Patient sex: M
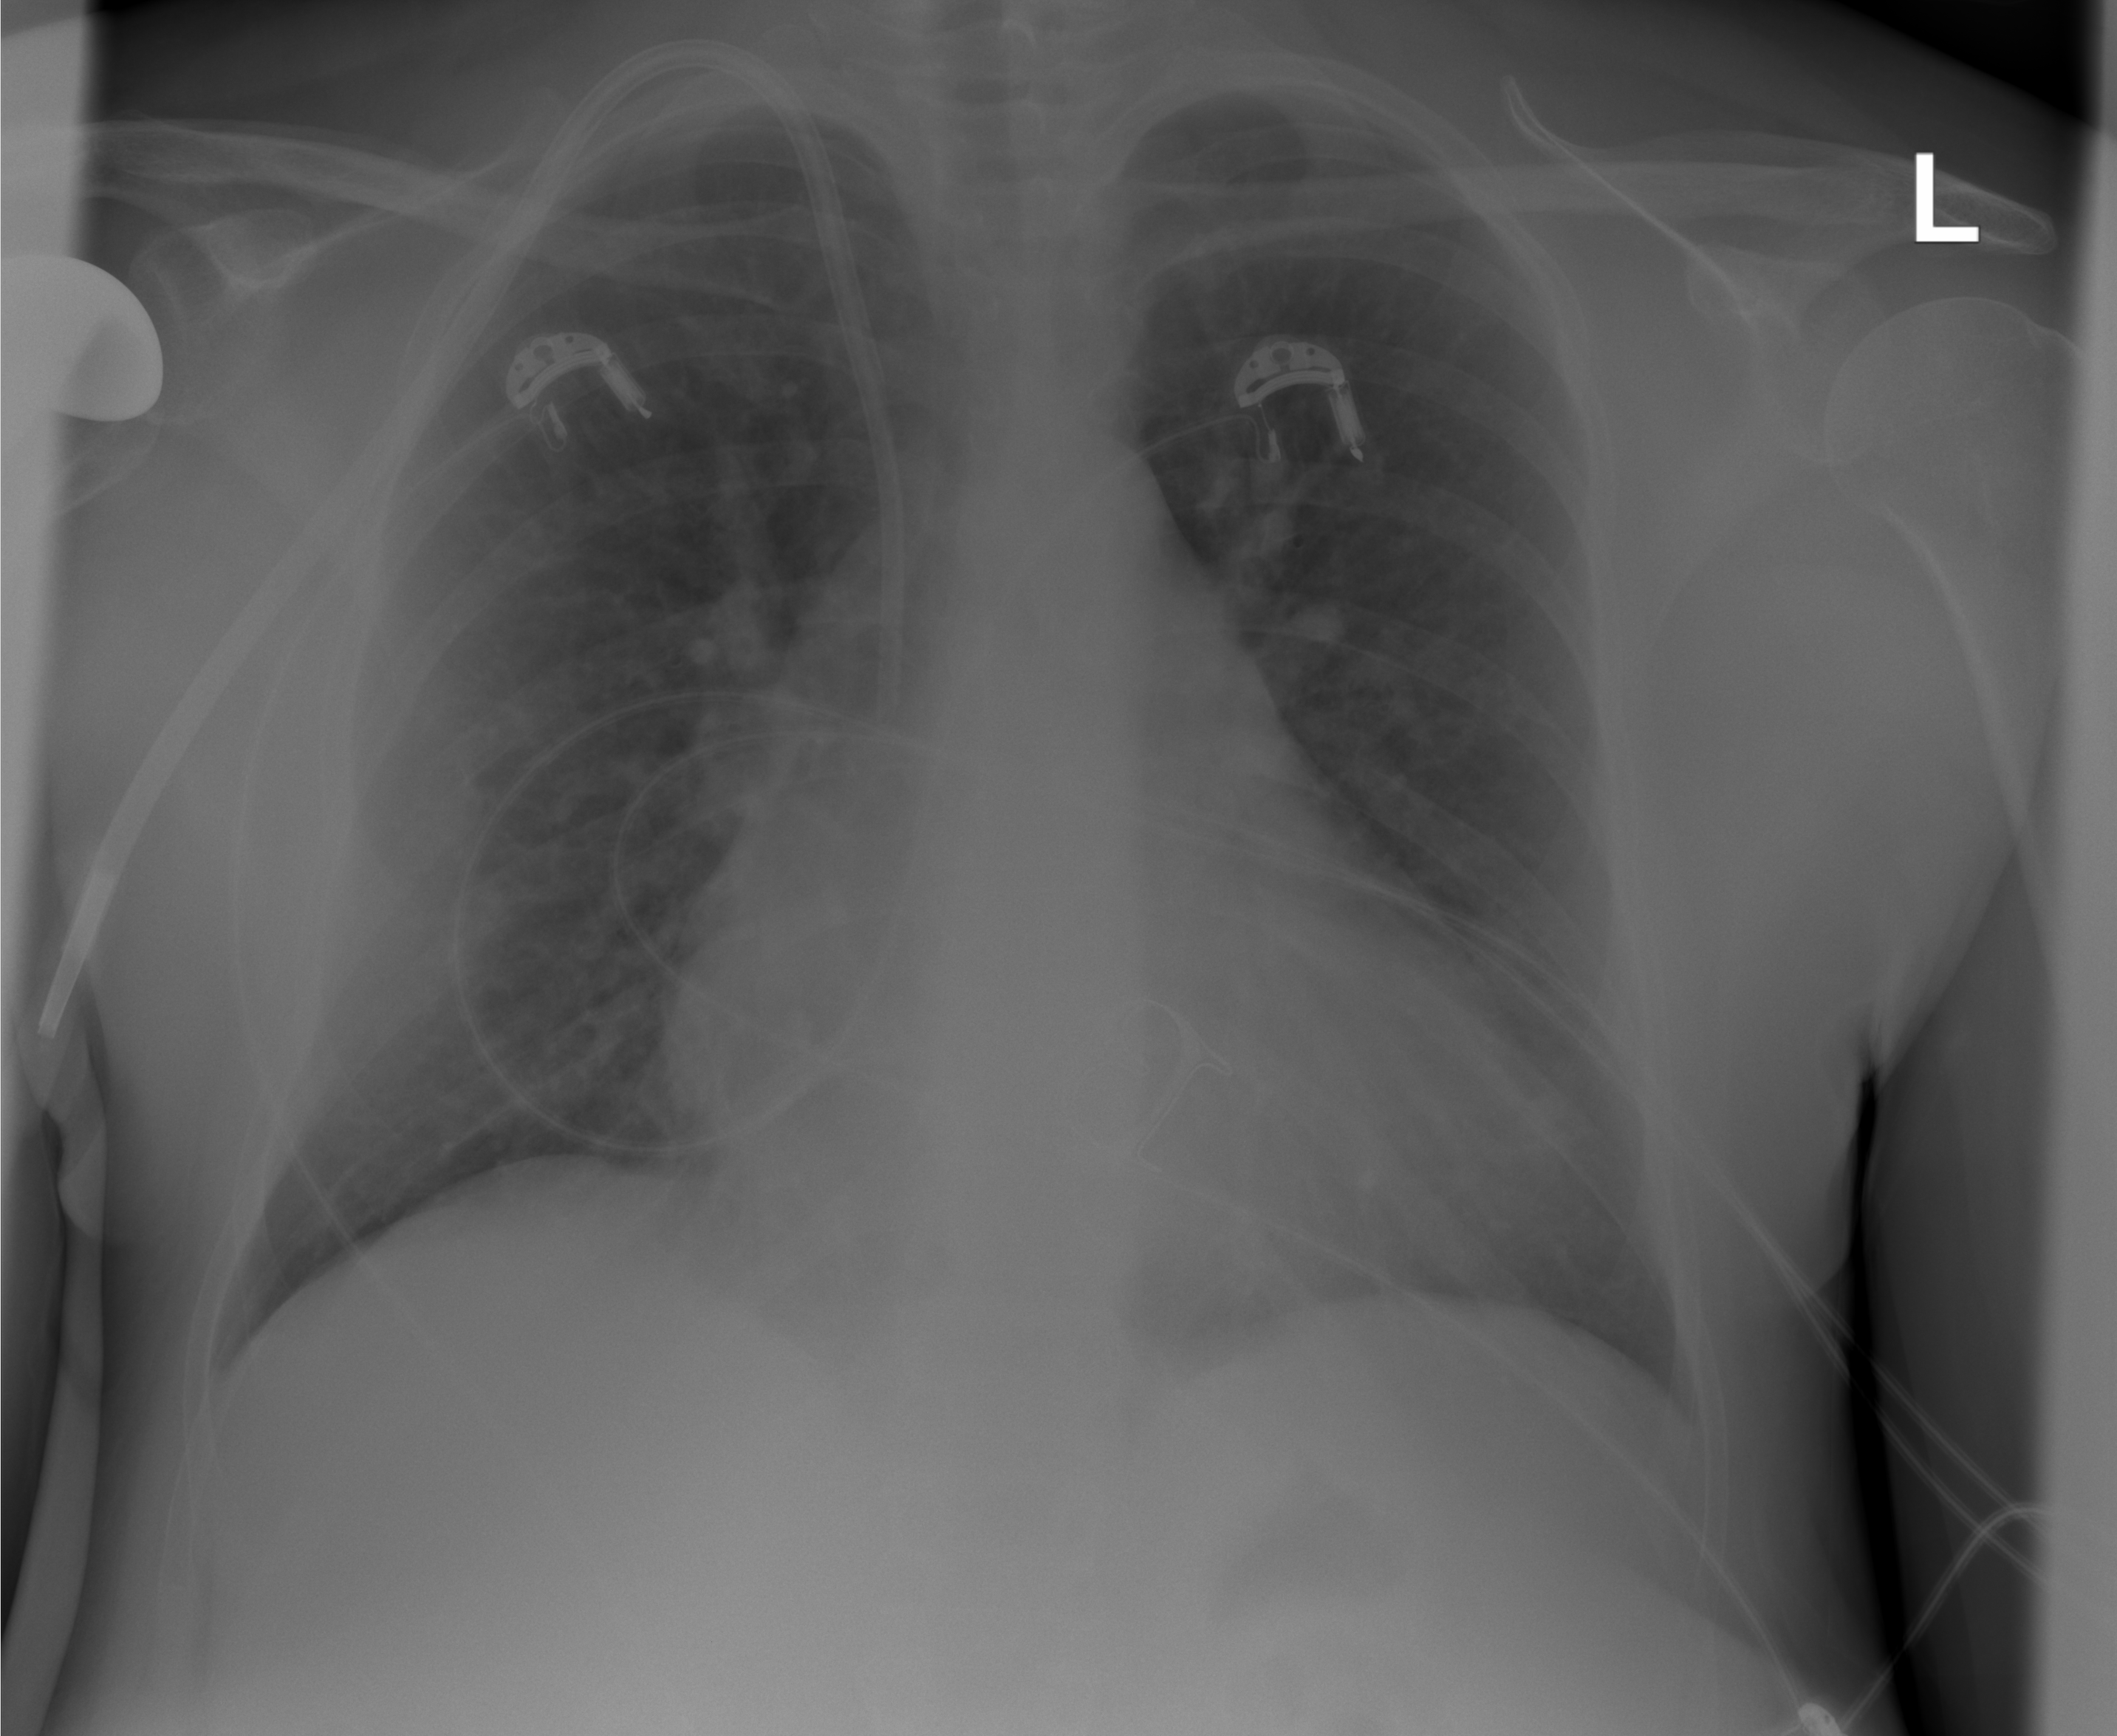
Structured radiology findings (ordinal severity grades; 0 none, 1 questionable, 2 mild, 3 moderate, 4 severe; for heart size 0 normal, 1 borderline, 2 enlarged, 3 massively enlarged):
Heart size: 2
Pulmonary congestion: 0
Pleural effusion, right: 0
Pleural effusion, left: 0
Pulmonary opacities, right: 0
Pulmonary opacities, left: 0
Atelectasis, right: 0
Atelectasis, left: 1